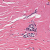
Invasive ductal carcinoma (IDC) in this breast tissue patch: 0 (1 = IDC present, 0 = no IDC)